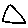
Label: triangle